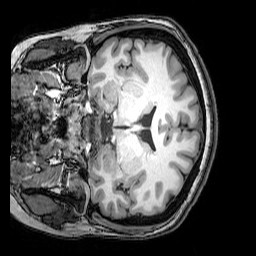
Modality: T1w
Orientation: coronal
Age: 27
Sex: female
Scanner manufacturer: philips
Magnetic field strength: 3 T
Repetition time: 0.008113 s
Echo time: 0.003709 s